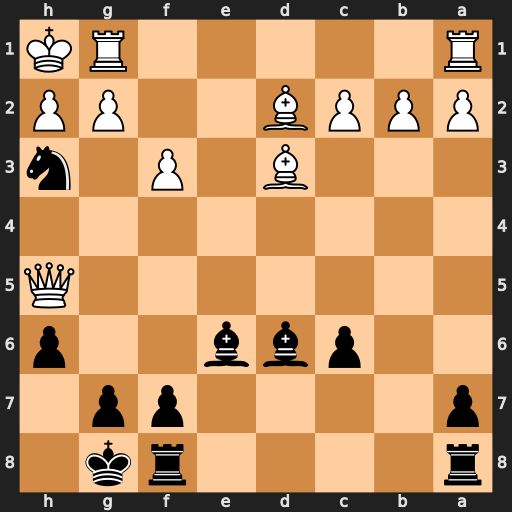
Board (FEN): r4rk1/p4pp1/2pbb2p/7Q/8/3B1P1n/PPPB2PP/R5RK
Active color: b
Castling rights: -
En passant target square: -
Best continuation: Nf2#